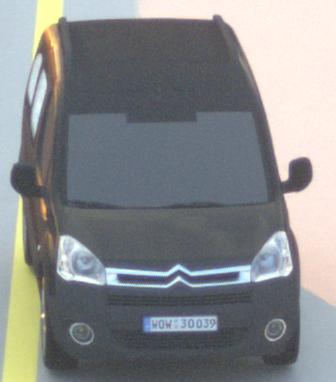
Make: Citroen
Model: Berlingo Kombi VTi 120
Detailed model: Berlingo (II) Kombi
Model produced from: 2009/12
Model produced until: 2012/03
Doors: 5
Color: black
Road condition: dry road
Daytime: sunrise or sunset
Contrast: medium contrast